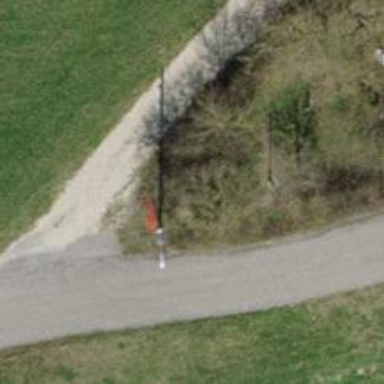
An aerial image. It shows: Red bench.